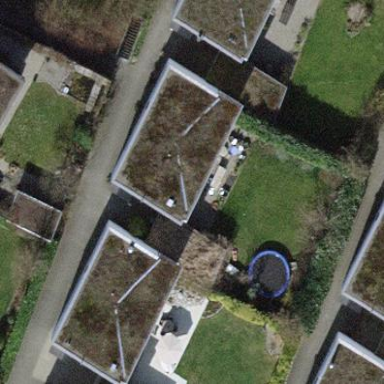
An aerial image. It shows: Simple house.